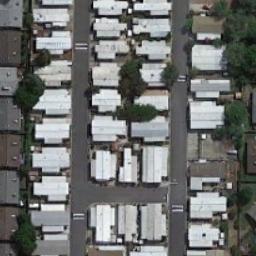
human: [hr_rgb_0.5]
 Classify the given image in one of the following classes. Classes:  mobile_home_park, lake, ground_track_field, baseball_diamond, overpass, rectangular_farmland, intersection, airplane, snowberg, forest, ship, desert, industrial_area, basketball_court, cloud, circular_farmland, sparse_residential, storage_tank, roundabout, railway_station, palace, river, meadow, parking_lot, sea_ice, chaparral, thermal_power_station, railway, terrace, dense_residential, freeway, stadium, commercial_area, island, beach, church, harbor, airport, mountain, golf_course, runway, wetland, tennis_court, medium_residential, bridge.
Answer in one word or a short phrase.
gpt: mobile_home_park